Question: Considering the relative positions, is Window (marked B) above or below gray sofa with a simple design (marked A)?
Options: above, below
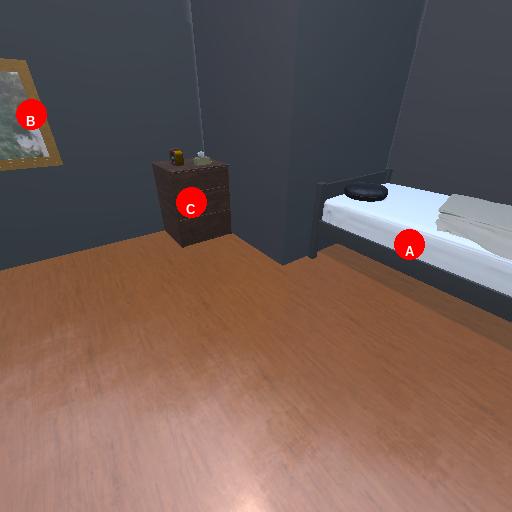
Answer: above